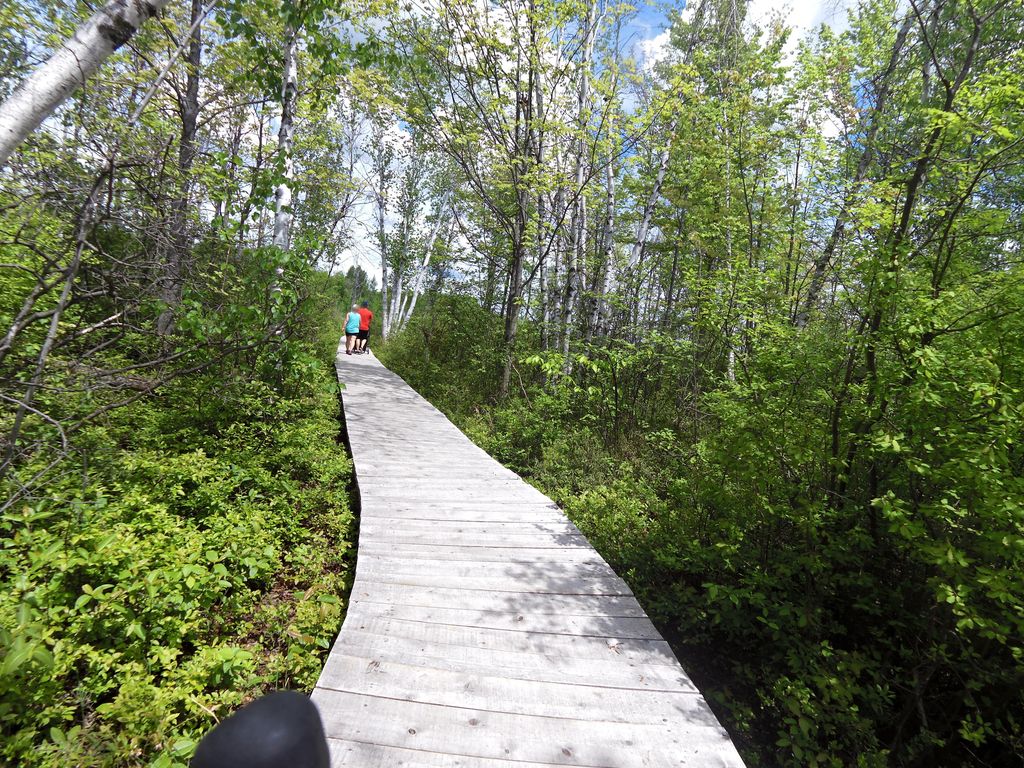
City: ottawa-gatineau